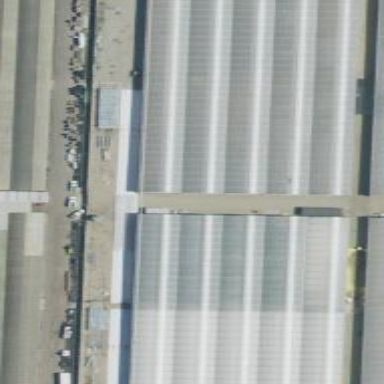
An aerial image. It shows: Greenhouse.